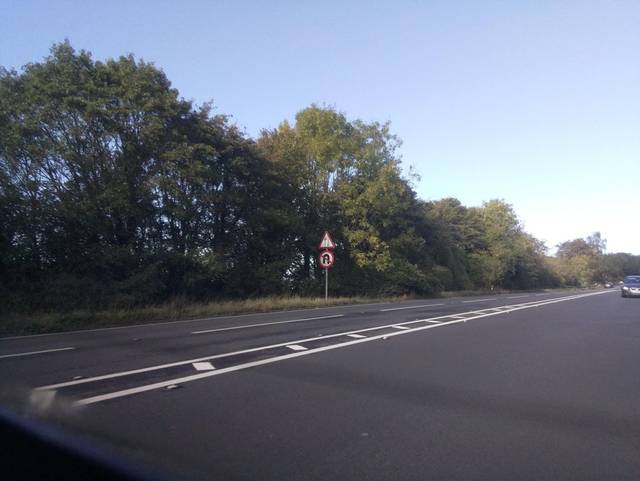
Region: United Kingdom
Coordinates: 51.415, -2.347